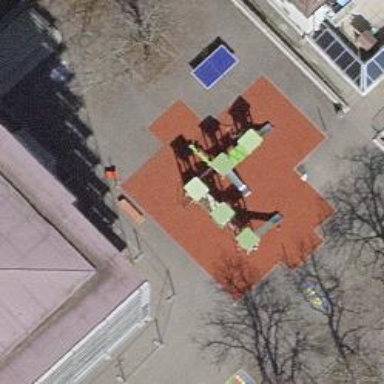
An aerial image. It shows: Playground with various structures for children to play on.